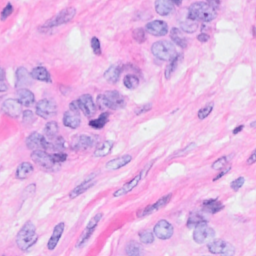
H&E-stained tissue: Breast